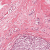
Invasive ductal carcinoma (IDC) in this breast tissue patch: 0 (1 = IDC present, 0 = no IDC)